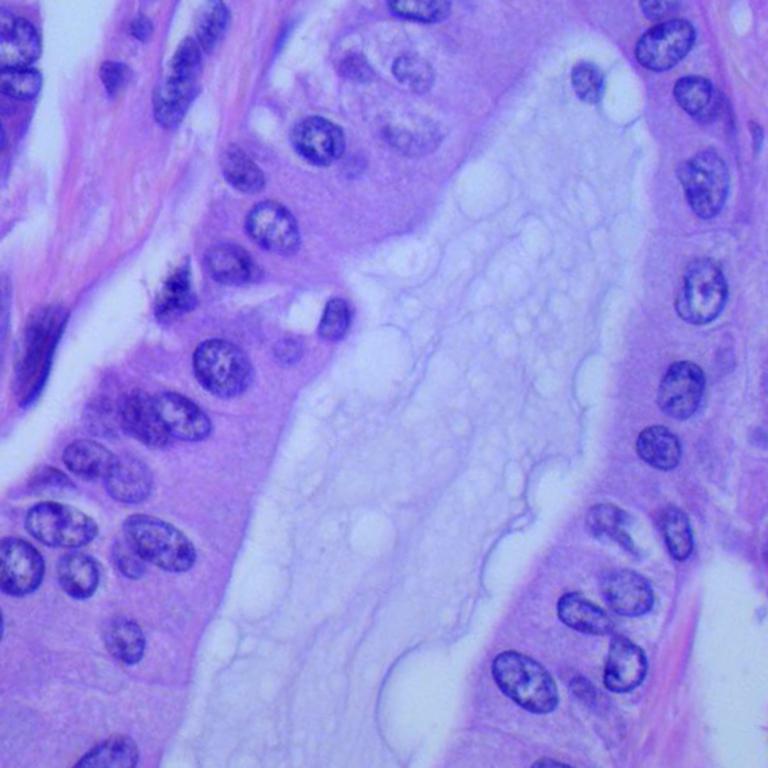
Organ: lung
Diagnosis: adenocarcinomas